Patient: sex M, age 51
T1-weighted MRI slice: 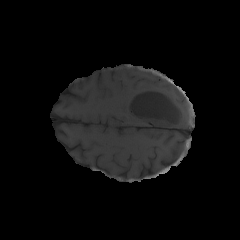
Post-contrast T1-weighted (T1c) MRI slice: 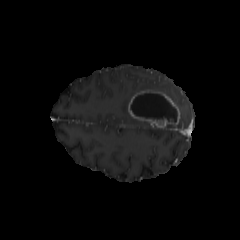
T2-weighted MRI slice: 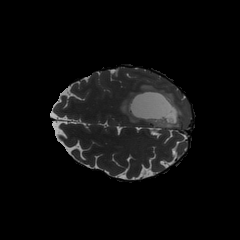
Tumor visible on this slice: yes
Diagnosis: Glioblastoma, IDH-wildtype
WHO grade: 4